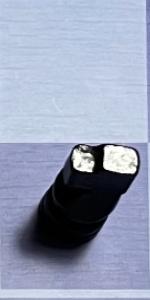
Label: Knight_Black